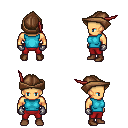
a pixel art fantasy rpg character, male body template, human, tanned skin, teal sleeveless shirt, red pants, light blonde short mohawk hairstyle, leather cap, metal gloves, brown shoes, four views (front, back, left, right), 2x2 character sprite sheet, small pixel art, hard edges, no anti-aliasing